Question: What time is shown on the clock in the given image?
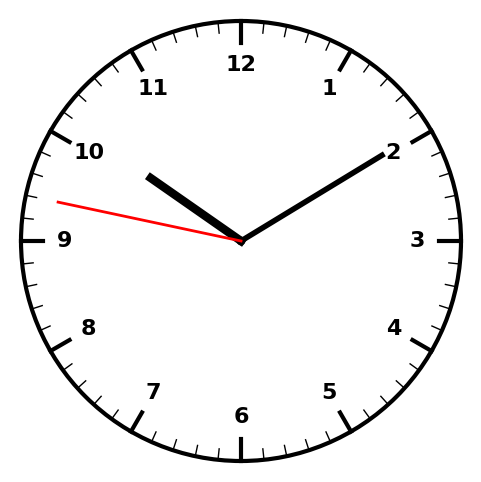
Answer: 10:09:47